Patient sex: M
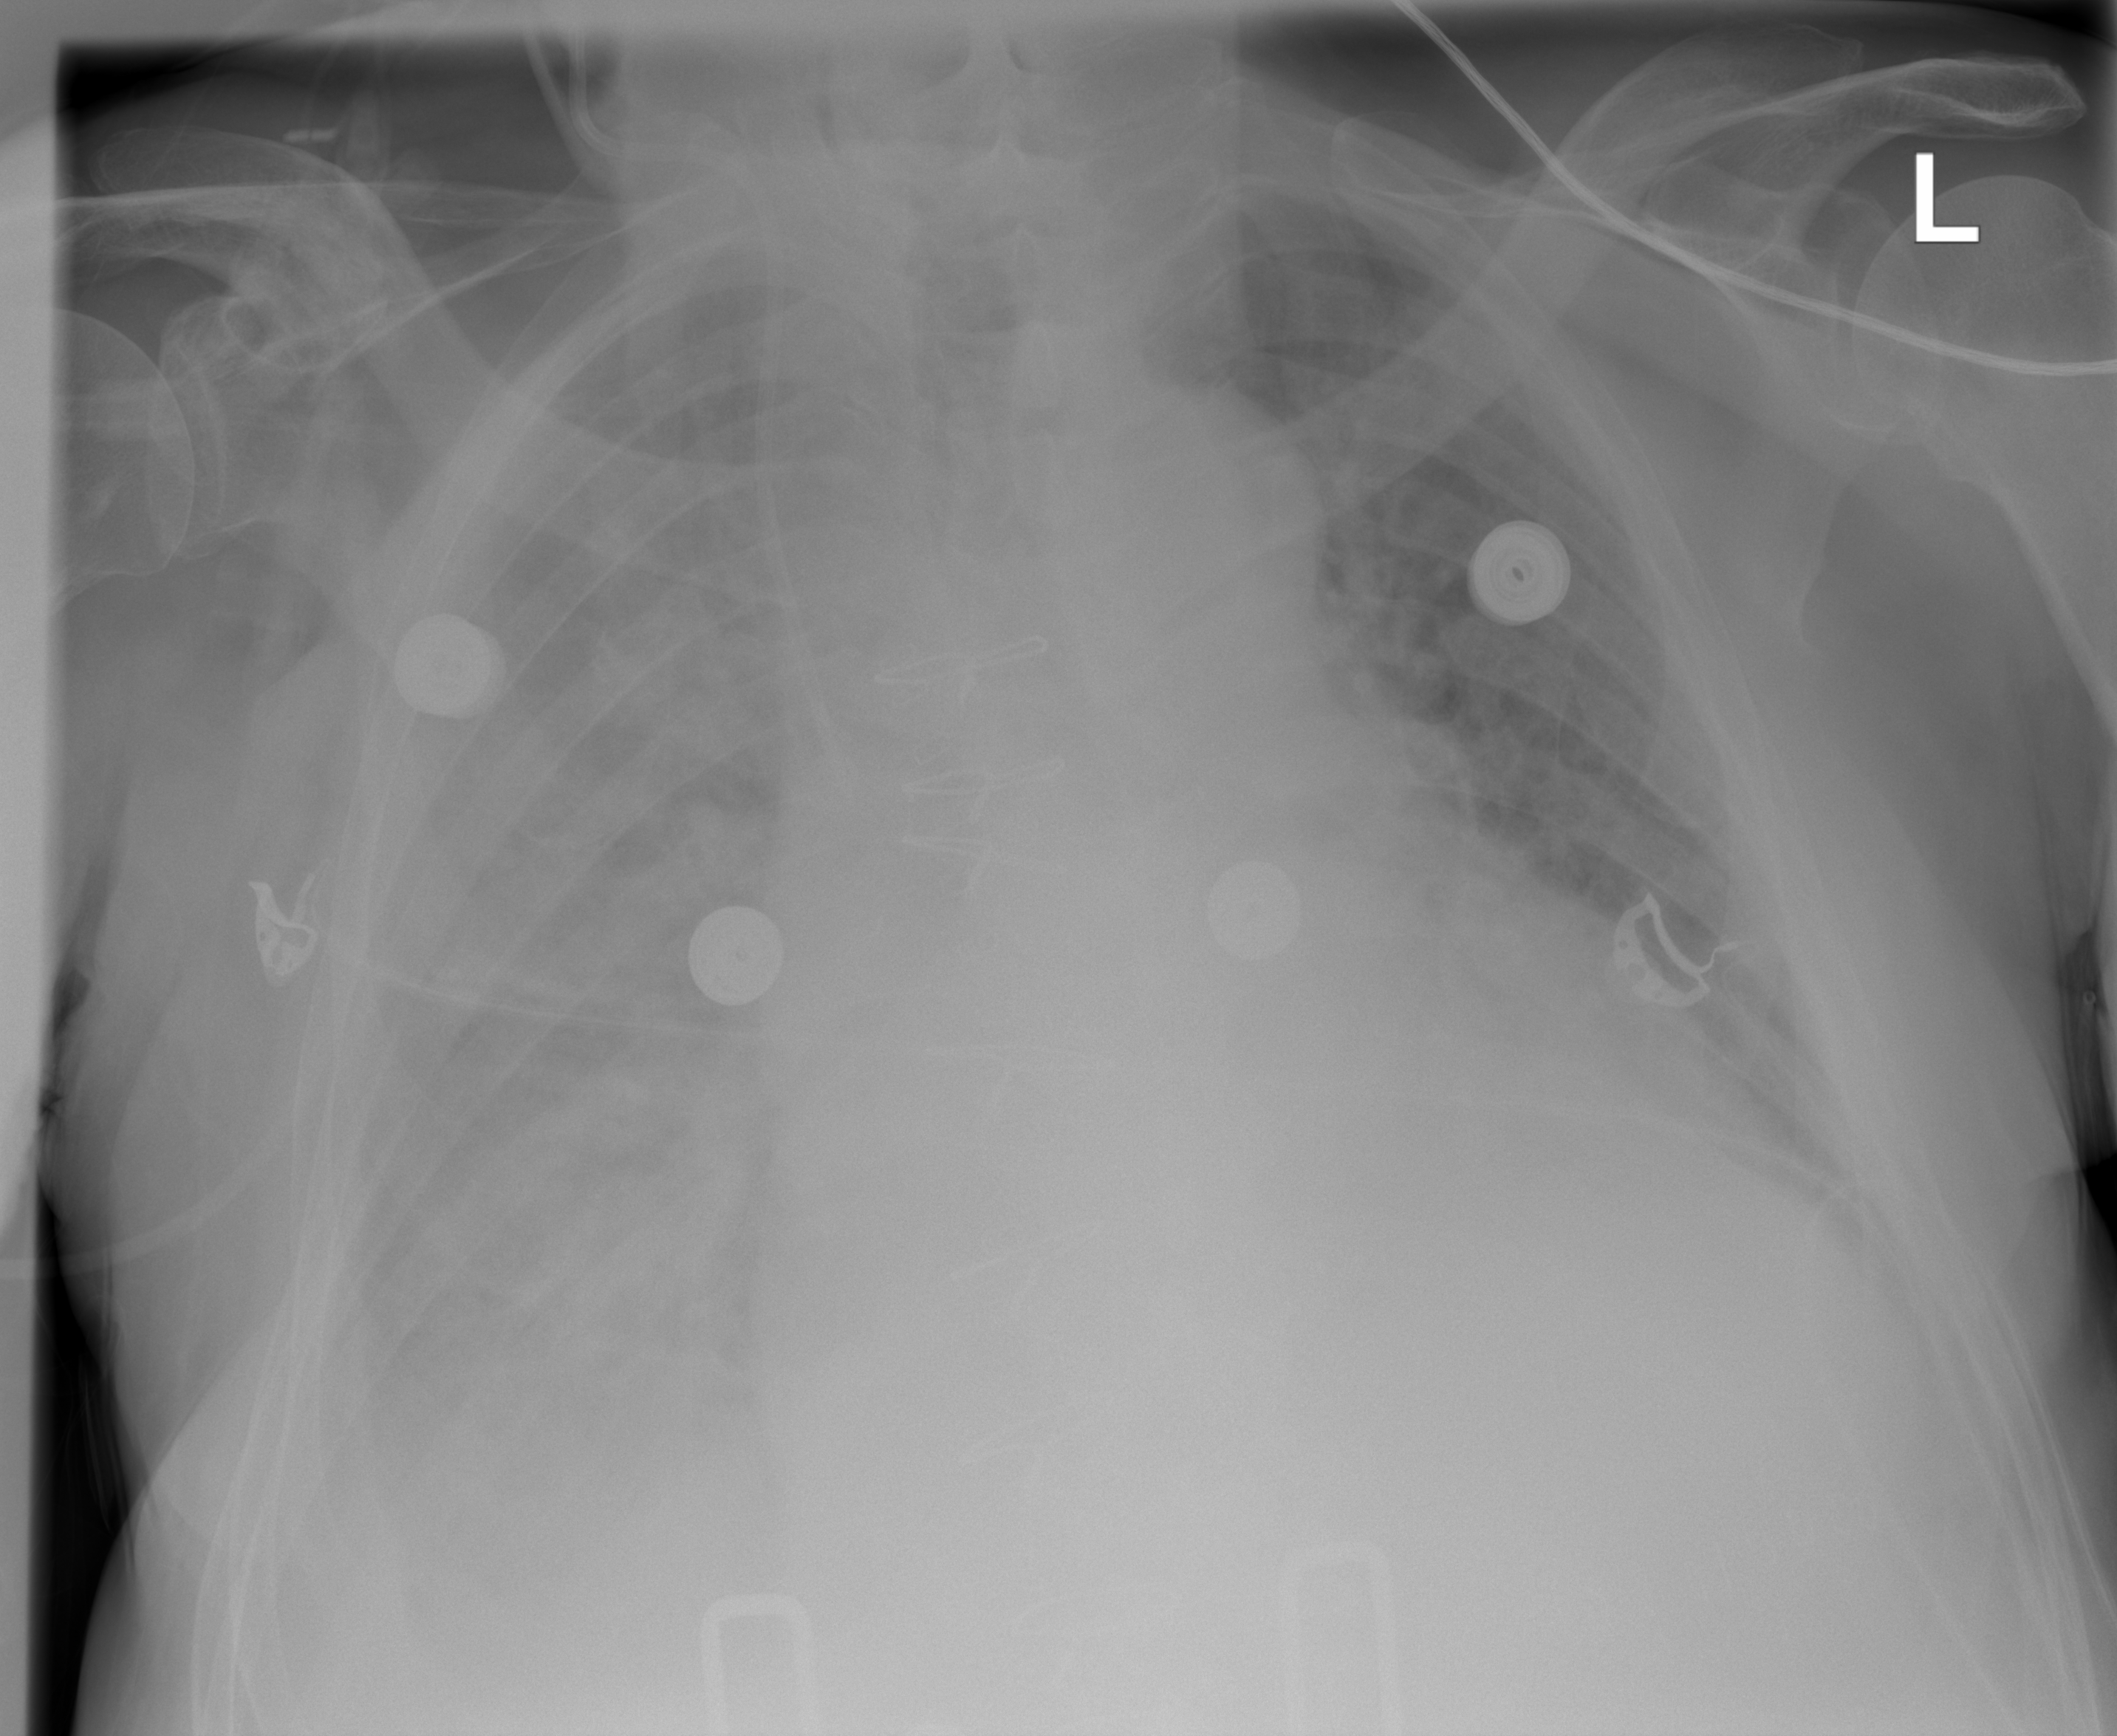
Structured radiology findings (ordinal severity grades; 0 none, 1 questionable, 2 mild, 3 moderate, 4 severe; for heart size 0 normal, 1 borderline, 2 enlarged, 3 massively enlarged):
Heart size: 2
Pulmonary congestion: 2
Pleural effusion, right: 4
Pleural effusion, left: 2
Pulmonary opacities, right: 3
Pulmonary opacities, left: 2
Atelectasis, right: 3
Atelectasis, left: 2